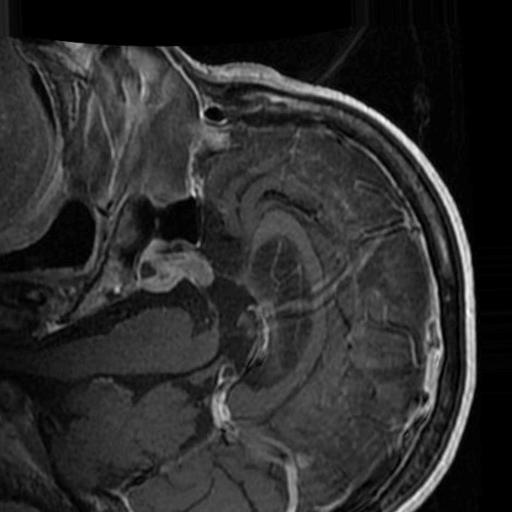
Label: brain_tumor